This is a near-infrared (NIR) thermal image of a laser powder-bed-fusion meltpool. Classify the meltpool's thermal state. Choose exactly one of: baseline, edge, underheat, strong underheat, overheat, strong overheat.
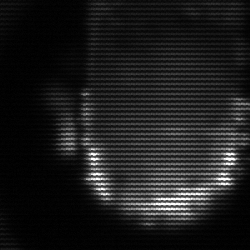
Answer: baseline